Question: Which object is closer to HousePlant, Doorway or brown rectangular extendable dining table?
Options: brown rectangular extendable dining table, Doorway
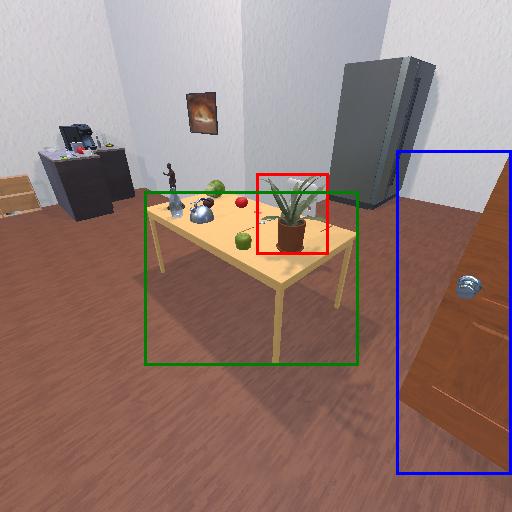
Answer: brown rectangular extendable dining table